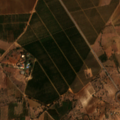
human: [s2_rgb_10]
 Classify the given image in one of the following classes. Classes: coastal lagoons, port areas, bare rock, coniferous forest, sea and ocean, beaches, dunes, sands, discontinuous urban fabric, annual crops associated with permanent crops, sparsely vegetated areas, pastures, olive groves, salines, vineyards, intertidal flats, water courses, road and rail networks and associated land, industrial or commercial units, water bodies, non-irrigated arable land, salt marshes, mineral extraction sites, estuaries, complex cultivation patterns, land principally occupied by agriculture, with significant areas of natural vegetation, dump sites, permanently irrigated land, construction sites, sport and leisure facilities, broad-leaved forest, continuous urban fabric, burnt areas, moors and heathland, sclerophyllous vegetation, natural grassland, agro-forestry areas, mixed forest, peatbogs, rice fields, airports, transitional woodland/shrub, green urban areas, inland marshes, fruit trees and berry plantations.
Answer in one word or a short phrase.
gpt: fruit trees and berry plantations, annual crops associated with permanent crops